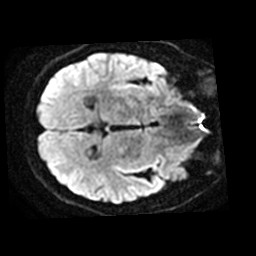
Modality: TRACE
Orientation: axial
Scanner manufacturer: ge
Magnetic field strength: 1.5 T
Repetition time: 8 s
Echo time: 0.0969 s